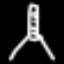
Label: The Eiffel Tower